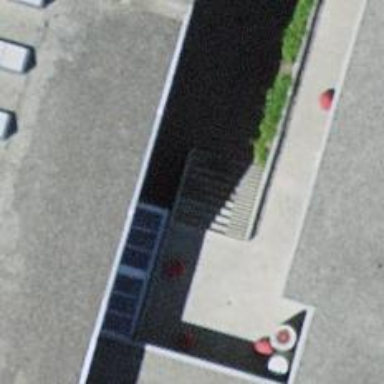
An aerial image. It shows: Library.